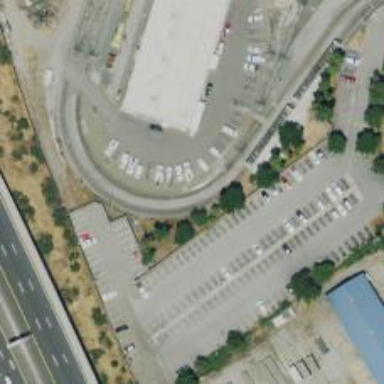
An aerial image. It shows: Light rail yard with electrified contact lines.